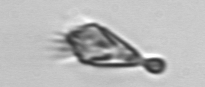
Label: Paratontonia_gracillima